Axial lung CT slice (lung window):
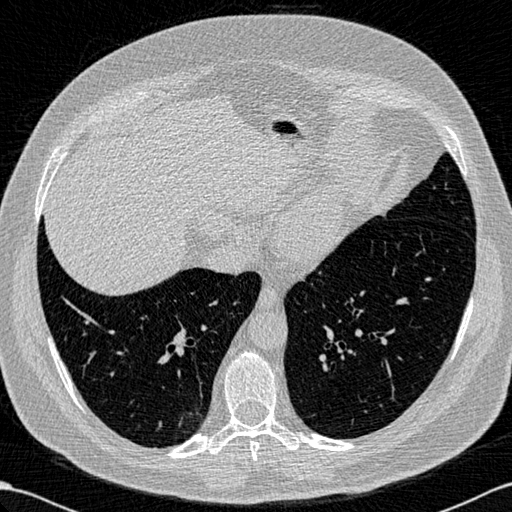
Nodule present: no